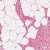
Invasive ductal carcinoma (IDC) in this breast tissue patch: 0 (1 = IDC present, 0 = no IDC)